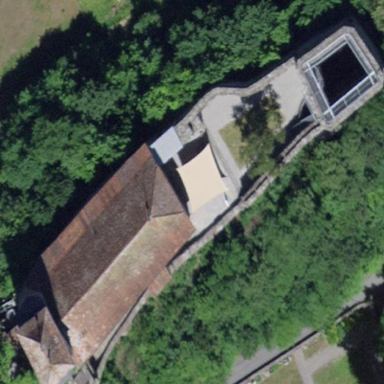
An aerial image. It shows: Castle with historical significance.